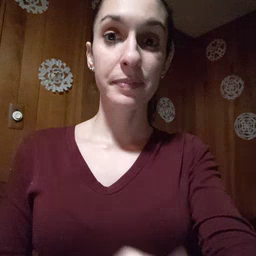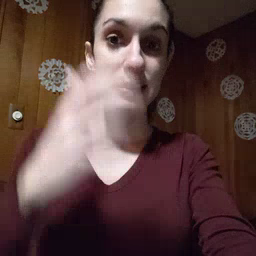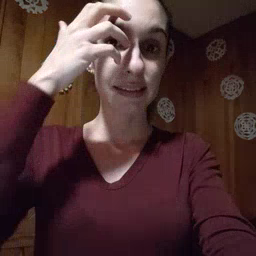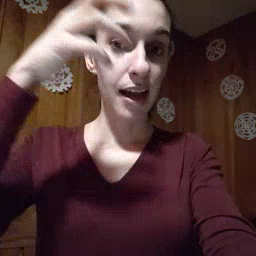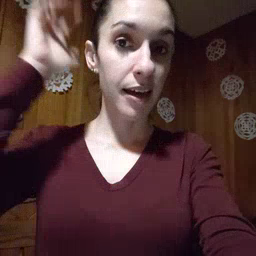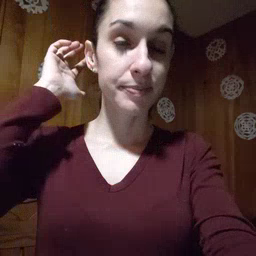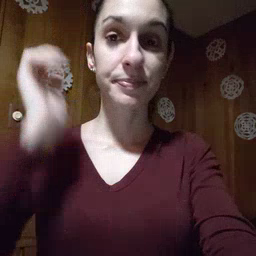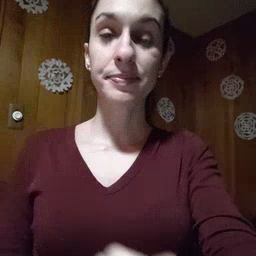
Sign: lion